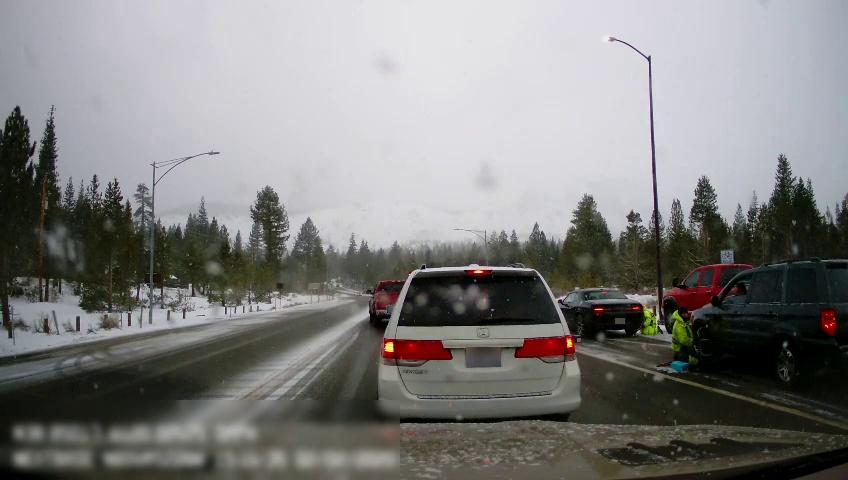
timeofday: Day
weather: Snowy
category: Drivable Space
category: Vehicles | Van
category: Vehicles | SUV
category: Vehicles | Truck
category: Pedestrians
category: Pedestrians
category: Vehicles | Car
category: Vehicles | Truck
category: Lanes | Current Lane
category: Lanes | Alternate Lane
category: Lanes | Alternate Lane
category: Lanes | Alternate Lane
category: Traffic | Signs